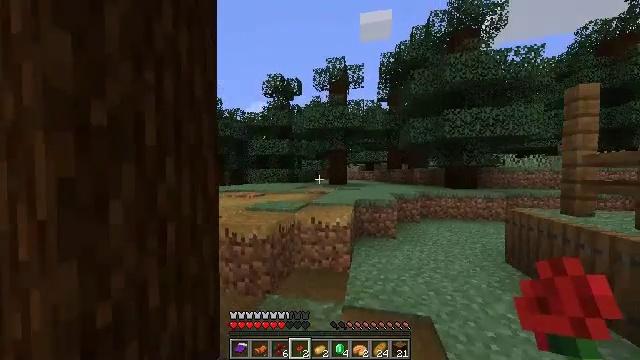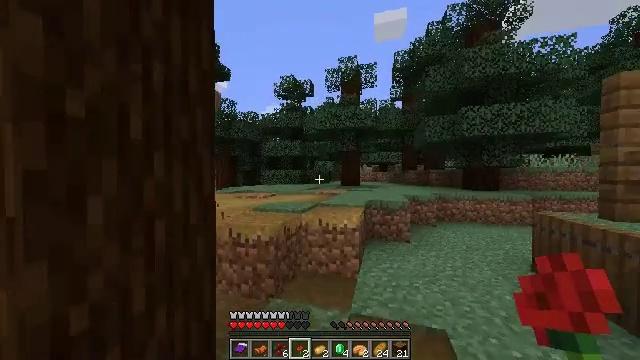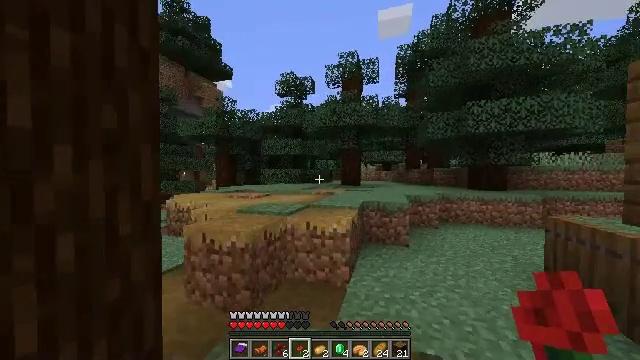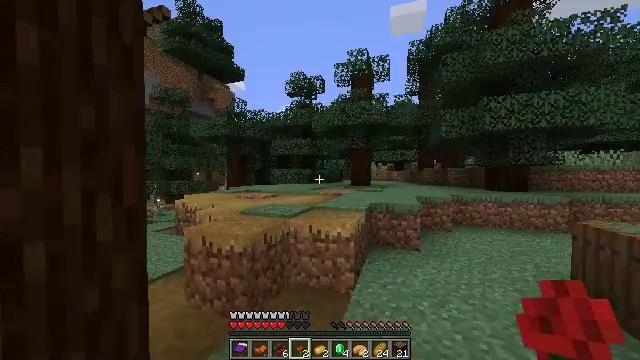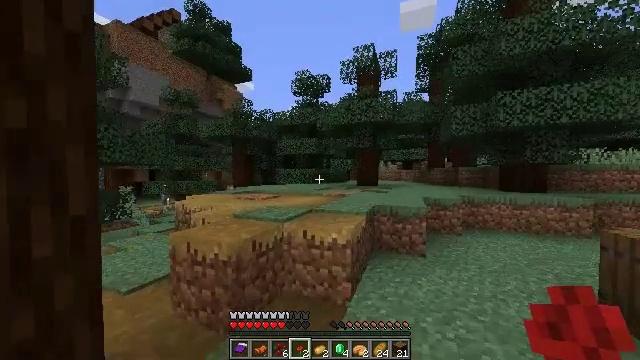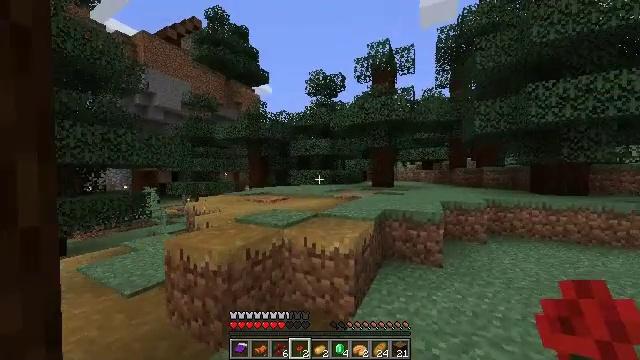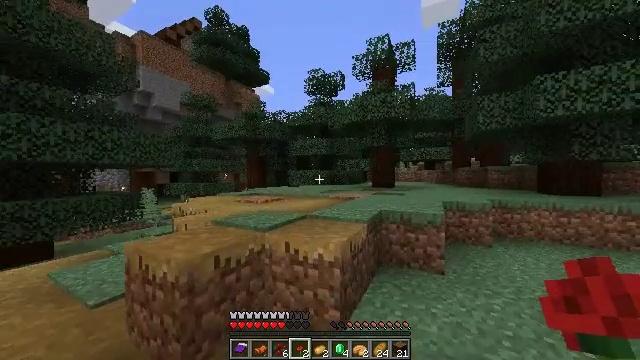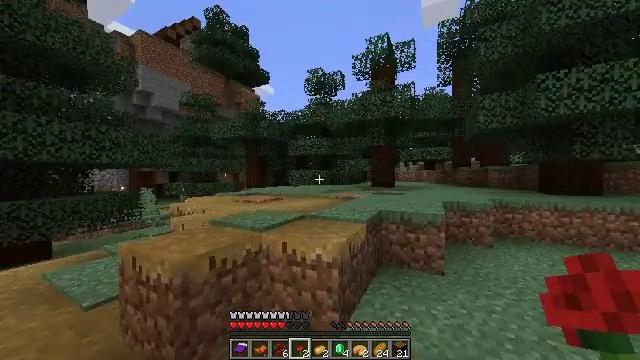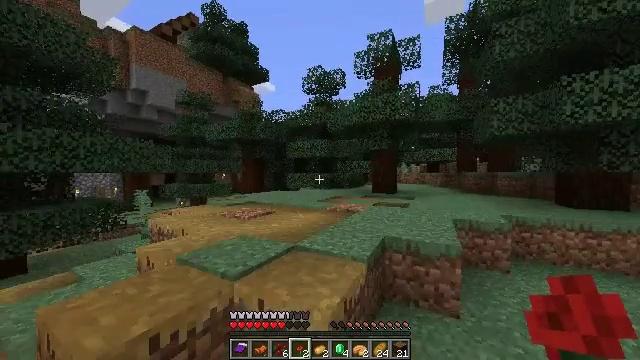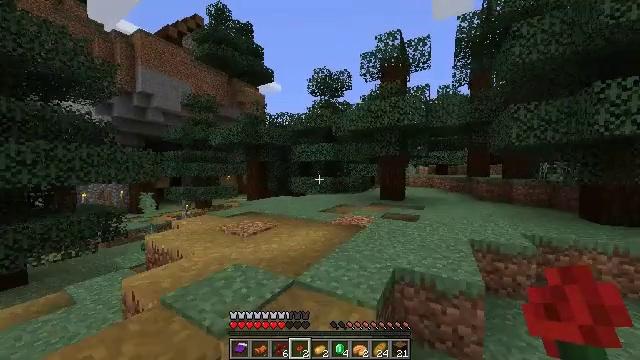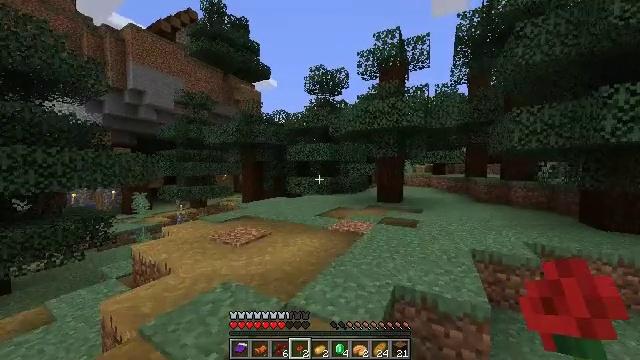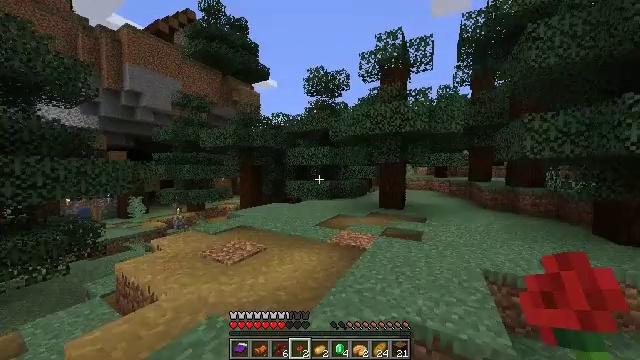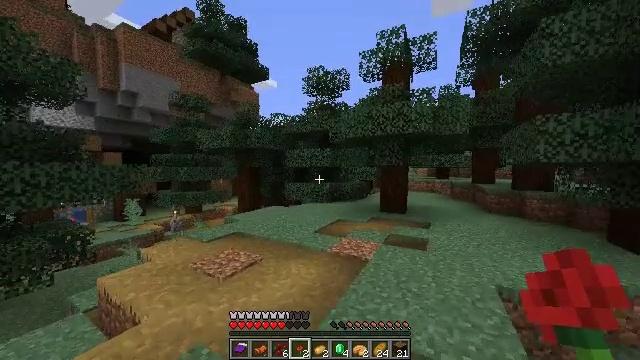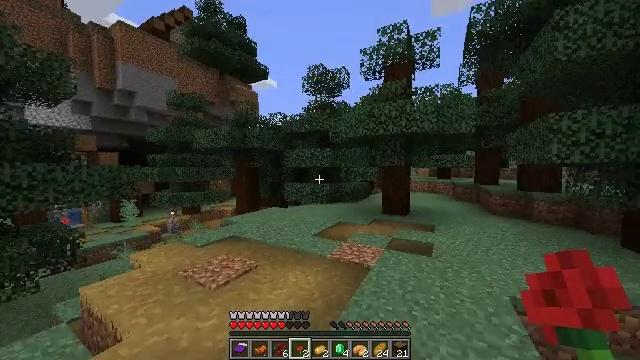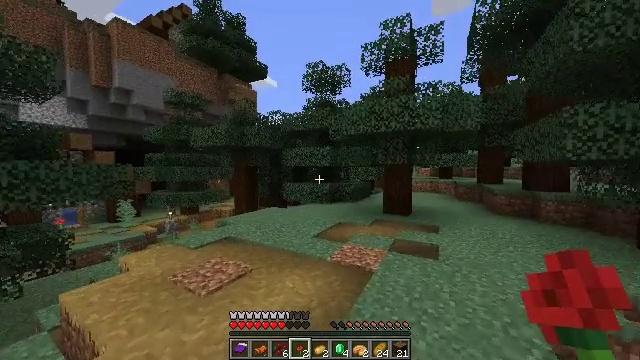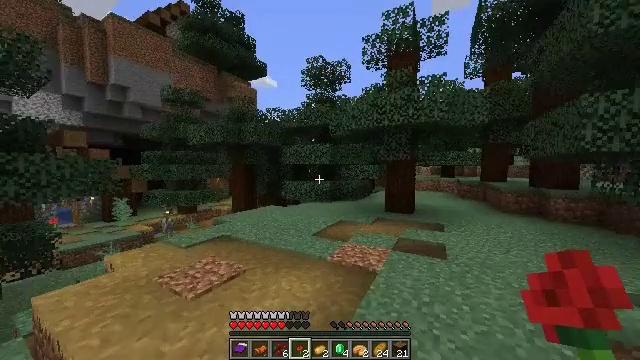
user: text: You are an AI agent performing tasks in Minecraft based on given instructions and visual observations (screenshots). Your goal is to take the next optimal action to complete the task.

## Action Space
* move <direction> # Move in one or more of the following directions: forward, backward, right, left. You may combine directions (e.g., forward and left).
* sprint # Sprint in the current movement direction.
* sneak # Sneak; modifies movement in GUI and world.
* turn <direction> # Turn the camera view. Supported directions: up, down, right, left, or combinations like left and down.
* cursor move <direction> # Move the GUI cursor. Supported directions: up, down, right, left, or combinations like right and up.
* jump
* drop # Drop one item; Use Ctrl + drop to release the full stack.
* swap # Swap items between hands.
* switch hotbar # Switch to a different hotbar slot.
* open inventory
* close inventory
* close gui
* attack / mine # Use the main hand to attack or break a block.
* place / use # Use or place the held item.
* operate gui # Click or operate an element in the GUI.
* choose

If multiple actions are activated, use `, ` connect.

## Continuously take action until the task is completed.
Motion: motion action
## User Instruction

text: craft item air
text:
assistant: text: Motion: move forward and move right, turn left
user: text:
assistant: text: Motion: move forward and move right, turn left
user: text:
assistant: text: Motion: move forward and move right, turn left
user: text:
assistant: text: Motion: move forward and move right, turn left
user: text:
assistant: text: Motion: move forward and move right, turn left
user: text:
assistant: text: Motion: move forward
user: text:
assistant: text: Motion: move forward
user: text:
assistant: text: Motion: move forward, jump
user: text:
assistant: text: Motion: move forward, turn left, jump
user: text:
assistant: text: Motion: move forward, jump
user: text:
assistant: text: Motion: move forward, jump
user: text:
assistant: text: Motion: move forward, jump
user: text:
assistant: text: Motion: move forward, jump
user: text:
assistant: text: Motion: move forward, jump
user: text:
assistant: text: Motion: move forward, jump
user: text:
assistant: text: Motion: move forward, turn down, jump
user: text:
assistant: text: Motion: move forward, turn left, jump
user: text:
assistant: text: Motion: move forward, turn left, jump
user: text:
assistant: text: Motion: move forward, turn left, jump
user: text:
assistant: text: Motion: move forward, turn left, jump
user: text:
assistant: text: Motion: move forward, jump
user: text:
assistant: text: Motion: move forward, jump
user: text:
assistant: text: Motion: move forward, jump
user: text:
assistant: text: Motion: move forward, jump
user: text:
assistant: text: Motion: move forward, jump
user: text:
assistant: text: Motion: move forward, jump
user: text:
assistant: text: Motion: move forward, jump
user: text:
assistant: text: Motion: move forward, turn left, jump
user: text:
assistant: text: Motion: move forward, turn left and down, jump
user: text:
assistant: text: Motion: move forward, turn left and down, jump